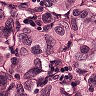
Metastatic tissue present: yes